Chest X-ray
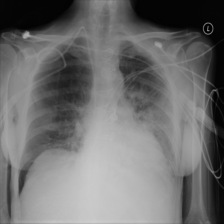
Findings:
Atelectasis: negative
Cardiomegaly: negative
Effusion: negative
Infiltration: positive
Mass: negative
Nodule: negative
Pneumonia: negative
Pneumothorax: negative
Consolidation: negative
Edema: negative
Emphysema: negative
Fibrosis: negative
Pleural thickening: negative
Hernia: negative